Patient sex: F
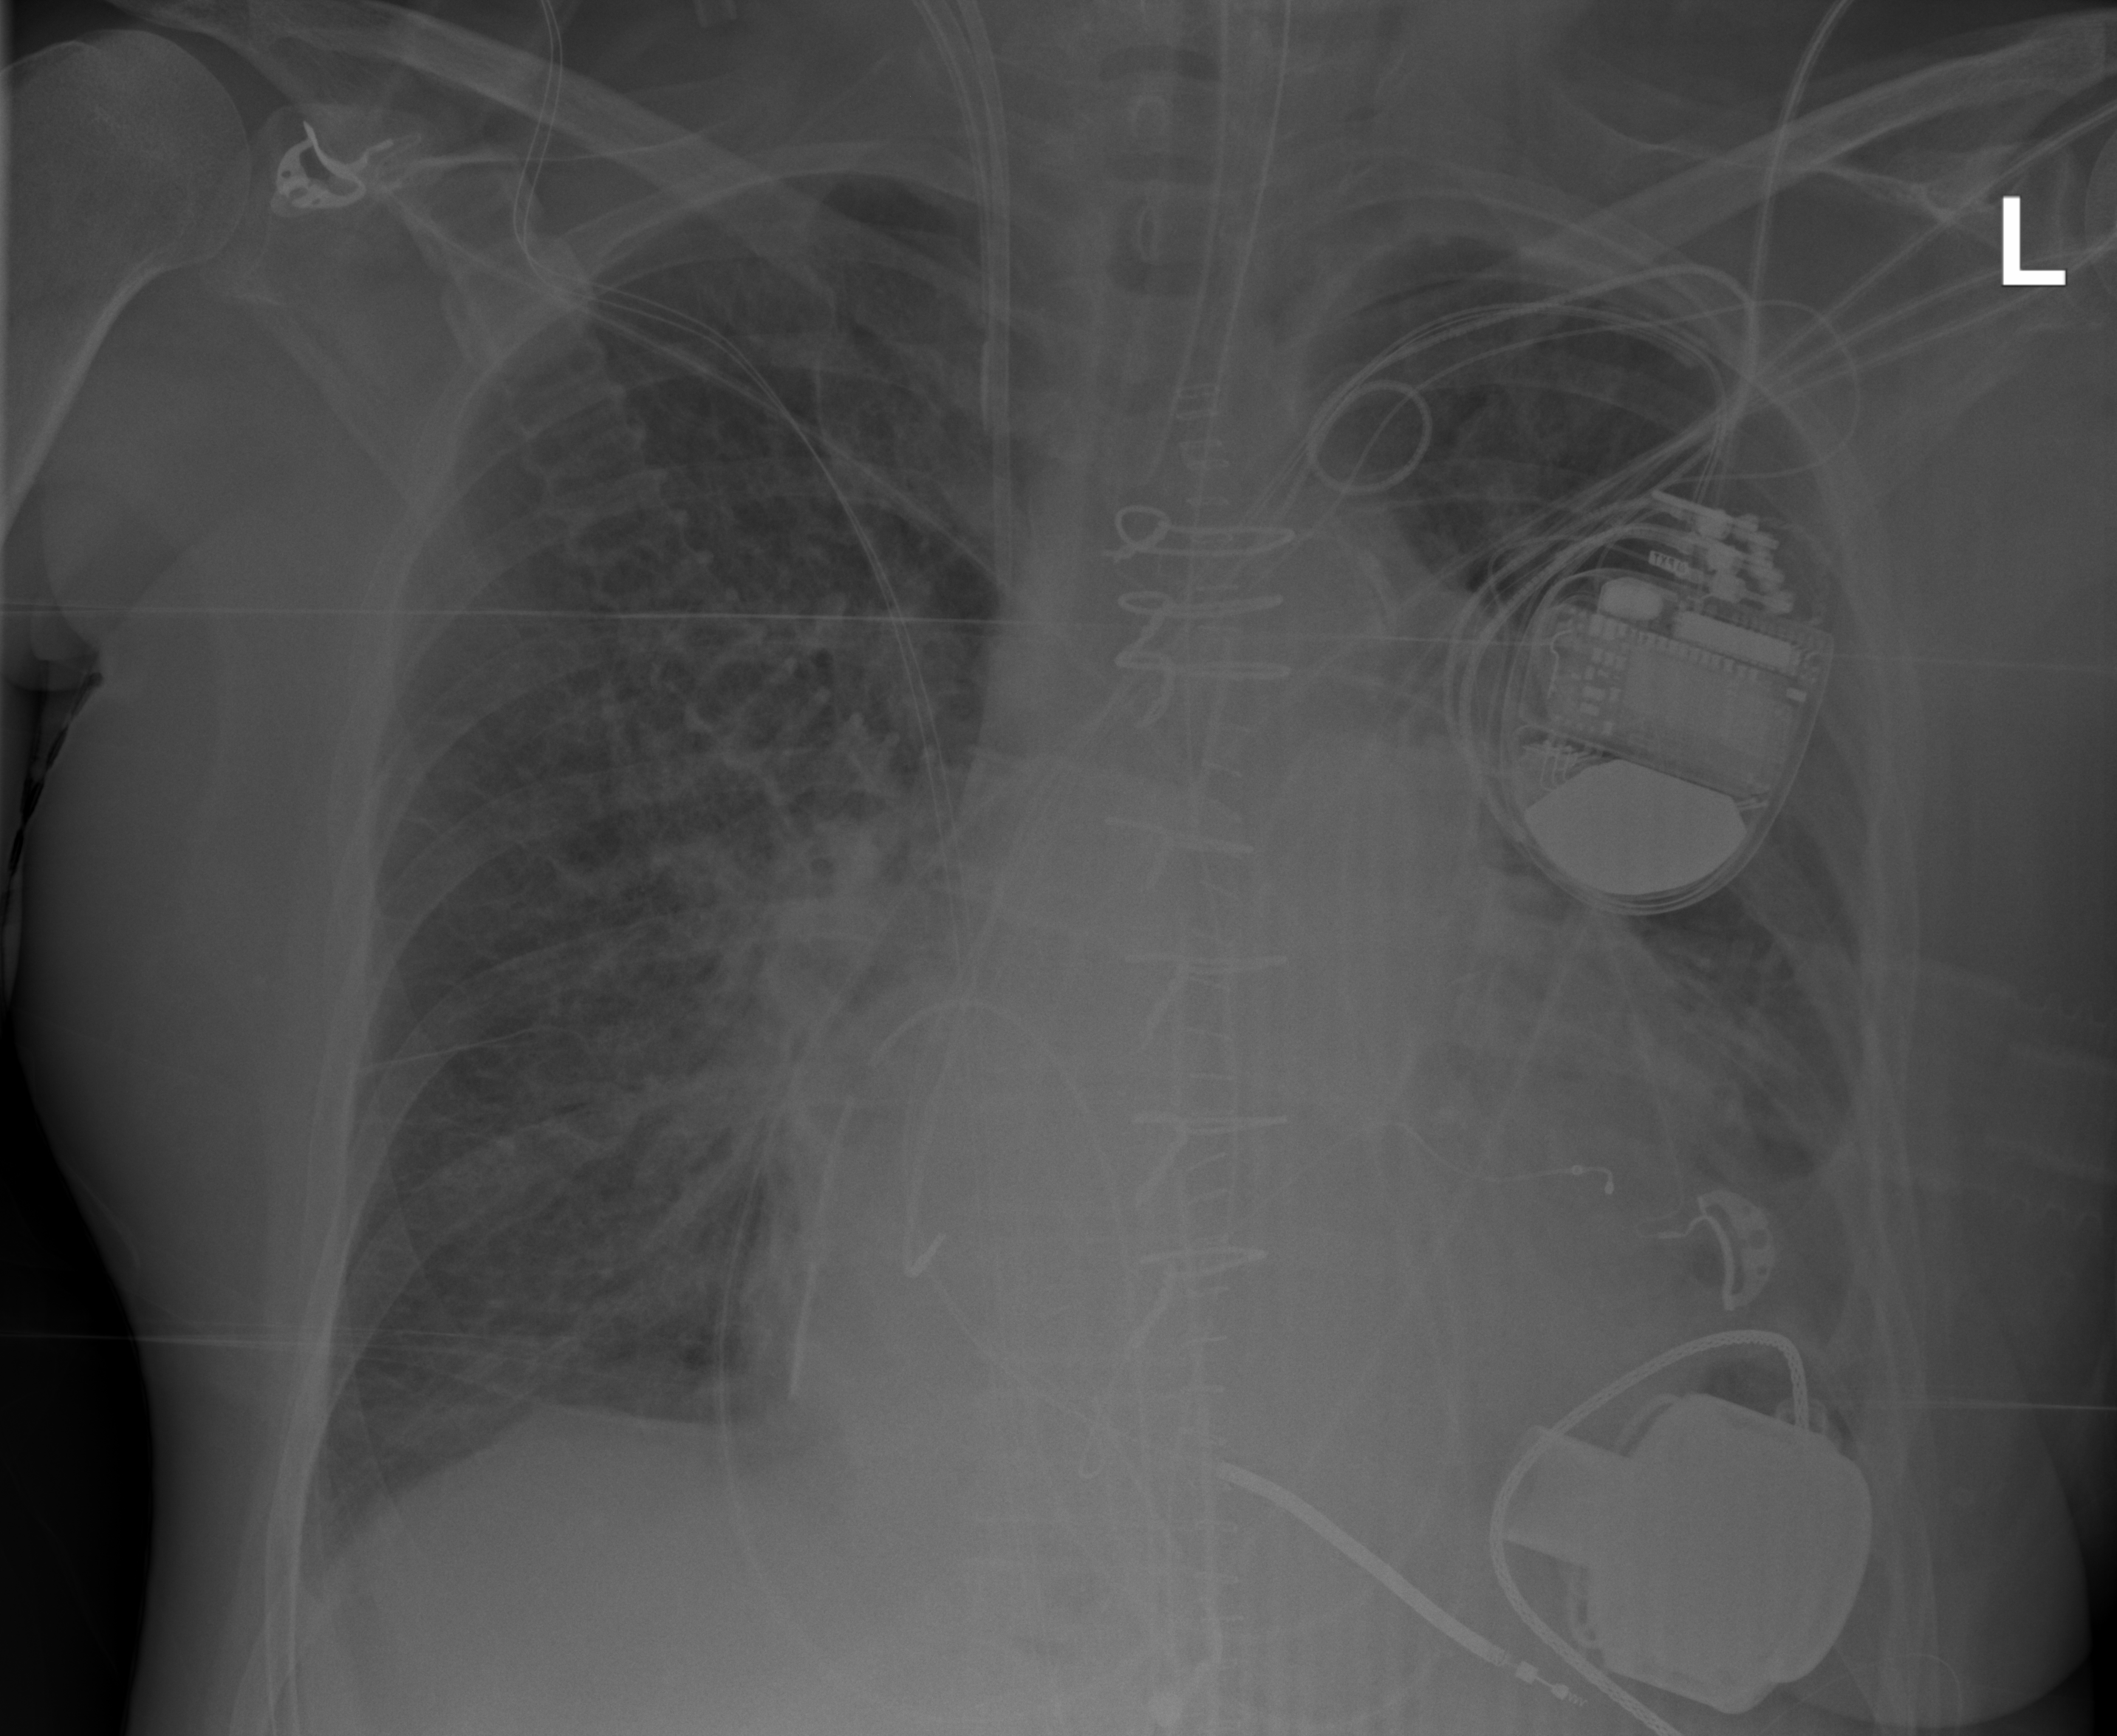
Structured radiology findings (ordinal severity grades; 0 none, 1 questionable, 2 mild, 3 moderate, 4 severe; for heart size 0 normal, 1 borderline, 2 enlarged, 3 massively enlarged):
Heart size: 2
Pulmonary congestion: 3
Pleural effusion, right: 2
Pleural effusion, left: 2
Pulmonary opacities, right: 2
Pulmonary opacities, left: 2
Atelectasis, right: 2
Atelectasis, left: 2